Question: I have an application which runs correctly in Netbeans IDE but after building it, it won't just run sometime, the app stop responding to event at a particular point. I was able to reproduce this issue while running the jar file in command line and I got this exception which I have it stack attached here

This what my data class that i use in interacting with object db is
'''
public class DataClass {
private EntityManager em = null;
private EntityManagerFactory emf = null;
private long accNo;
public DataClass() {
connectDatabase();
}
public DataClass(long accNo) {
this.accNo=accNo;
connectDatabase();
}
private void connectDatabase() {
if (emf == null) {
emf = Persistence.createEntityManagerFactory("Atm.odb");
}
if (em == null) {
em = emf.createEntityManager();
}
}
public Customer getAccount(long id) {
connectDatabase();
try {
TypedQuery q = em.createQuery("SELECT cu FROM Customer cu where cu.id= :id", Customer.class);
q.setParameter("id", id);
Customer c=(Customer)q.getSingleResult();
closeConnections();
return c;
} catch (Exception e) {
e.printStackTrace();
}
return null;
}
public void closeConnections(){
emf.close();
em.close();
}
}
'''
This I still don't really get how to work around after searching google. However this exception only happen after running the app the second time. If I'm runnig the app the first time after rebooting my system. Everything is ok but after closing the app and rerunning it the this issue occur. The app was built on javafx though
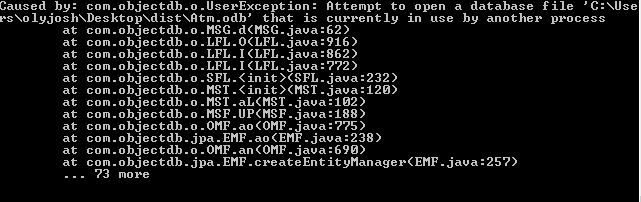
Answer: You didn't close close your app in the first case. Use Task Manager and kill it.
It may happen if some thread (usually GUI) is still running.
Actually you should anticipate such behavior and make sure within Java app that it is closed properly - all threads are down.